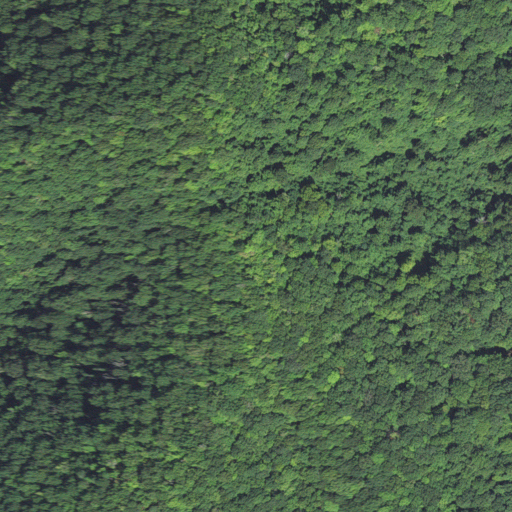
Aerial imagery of ridge(s) in North Carolina named Fork Ridge containing only deciduous forest